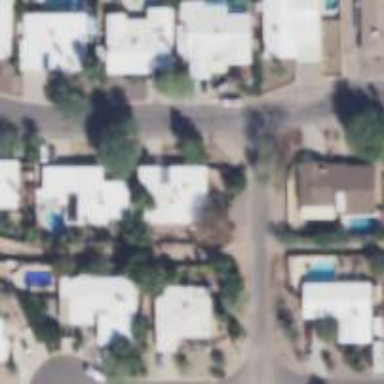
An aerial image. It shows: Alley classified as service road.